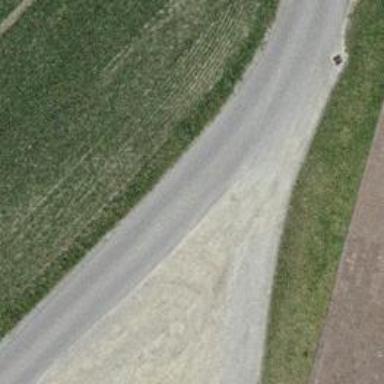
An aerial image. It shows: Unclassified road with asphalt surface.